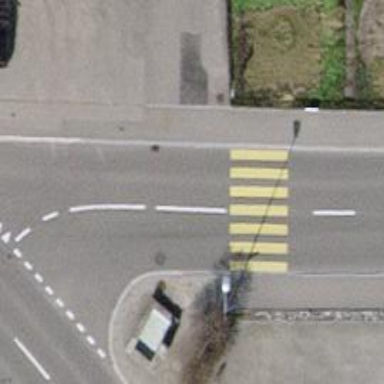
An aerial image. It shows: Uncontrolled zebra crossing on the road.